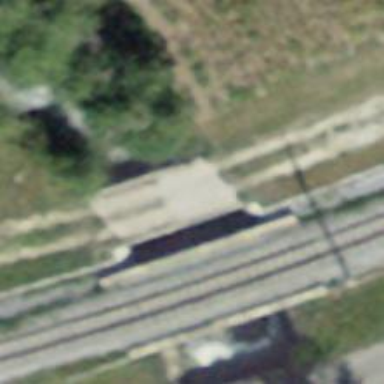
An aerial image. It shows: Hiking path on asphalt surface crossing bridge.